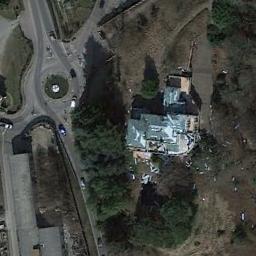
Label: roundabout